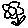
Label: flower